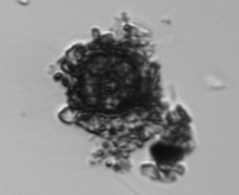
Label: Thalassiosira_TAG_external_detritus